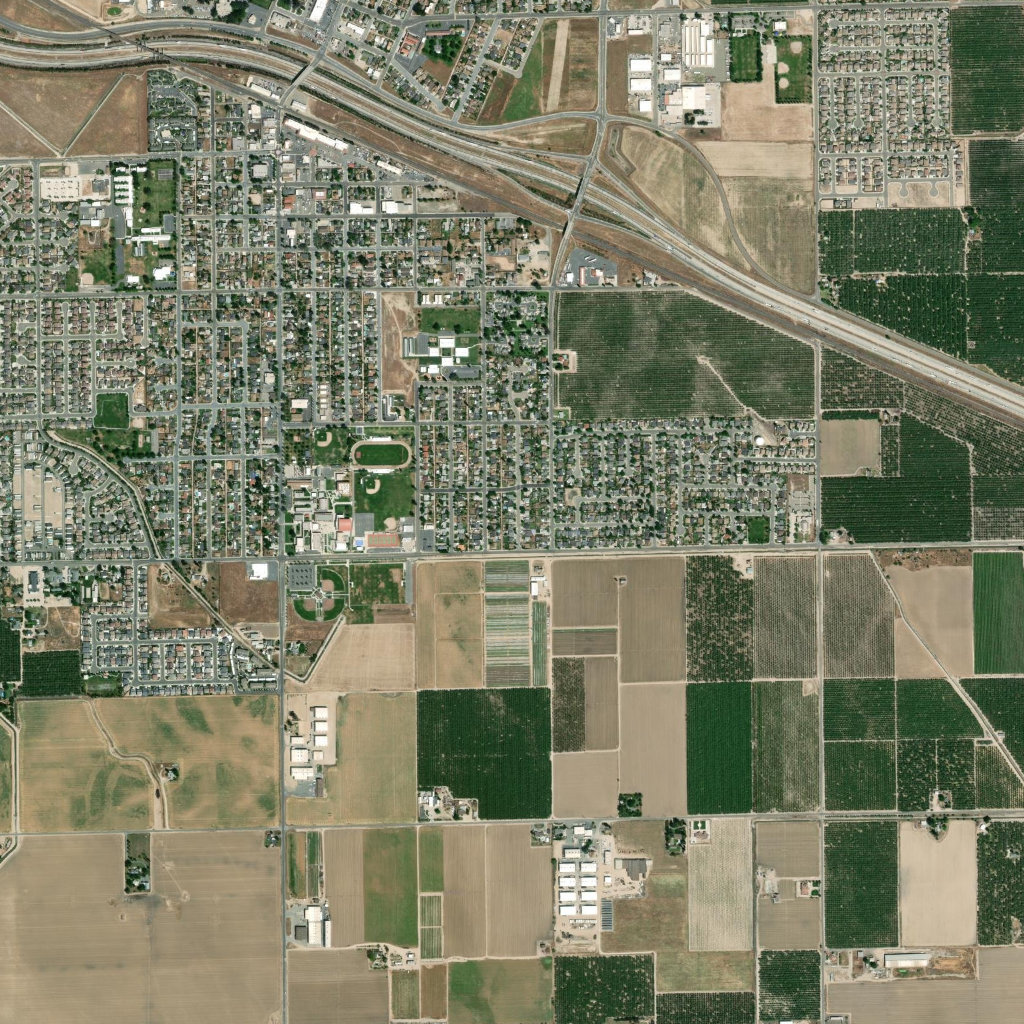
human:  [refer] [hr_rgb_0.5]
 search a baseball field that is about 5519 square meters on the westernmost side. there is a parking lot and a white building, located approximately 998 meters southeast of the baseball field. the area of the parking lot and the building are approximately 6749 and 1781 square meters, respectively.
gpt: <box>[[7, 25, 10, 28, 0]]</box>

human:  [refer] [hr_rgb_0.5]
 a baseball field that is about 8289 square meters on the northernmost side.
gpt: <box>[[75, 3, 78, 7, 0]]</box>

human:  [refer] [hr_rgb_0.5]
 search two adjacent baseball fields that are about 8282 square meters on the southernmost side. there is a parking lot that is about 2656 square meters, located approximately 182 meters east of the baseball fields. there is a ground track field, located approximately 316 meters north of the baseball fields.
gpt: <box>[[28, 58, 33, 60, 0]]</box>

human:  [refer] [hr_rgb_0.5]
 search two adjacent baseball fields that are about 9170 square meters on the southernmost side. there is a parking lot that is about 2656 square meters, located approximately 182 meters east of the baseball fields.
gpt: <box>[[28, 58, 33, 60, 0]]</box>